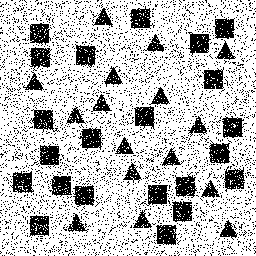
Squares: 22
Triangles: 16
Stars: 0
Total shapes: 38